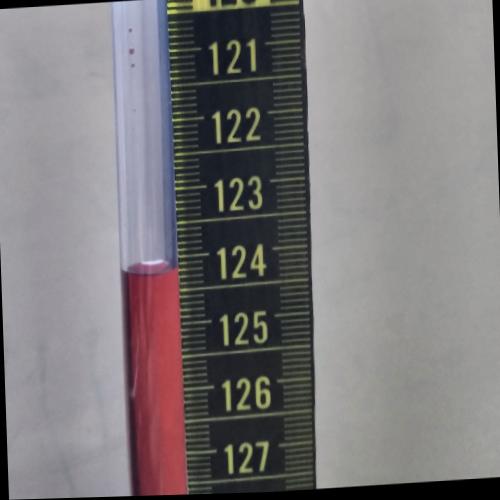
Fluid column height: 124.2 cm